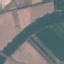
Land use / land cover class: River